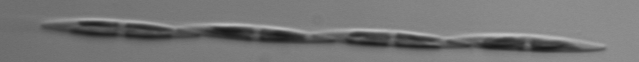
Label: Pseudo-nitzschia